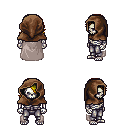
a pixel art fantasy rpg character, male body template, skeleton, gray cape, metal pants, blonde swoop hairstyle, cloth hood, four views (front, back, left, right), 2x2 character sprite sheet, small pixel art, hard edges, no anti-aliasing